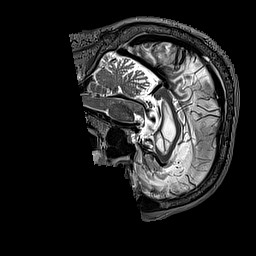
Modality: T2w
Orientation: sagittal
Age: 64
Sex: male
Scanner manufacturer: siemens
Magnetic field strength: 3 T
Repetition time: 3.2 s
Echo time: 0.567 s